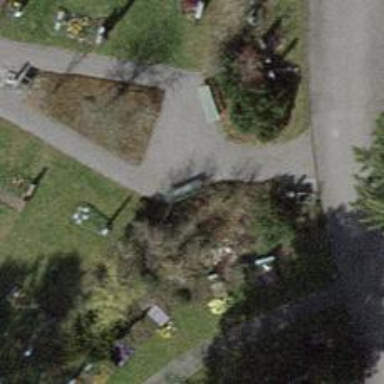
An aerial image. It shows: Brown bench.